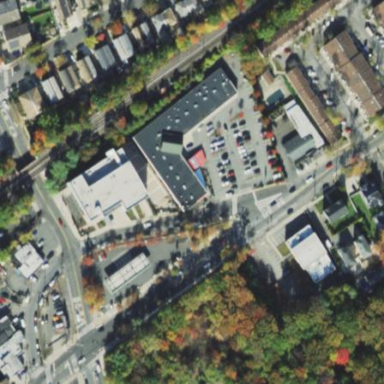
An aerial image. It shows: Retail building.